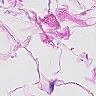
Metastatic tissue present: no